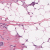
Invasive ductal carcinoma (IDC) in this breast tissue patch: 1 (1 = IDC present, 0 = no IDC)